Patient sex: M
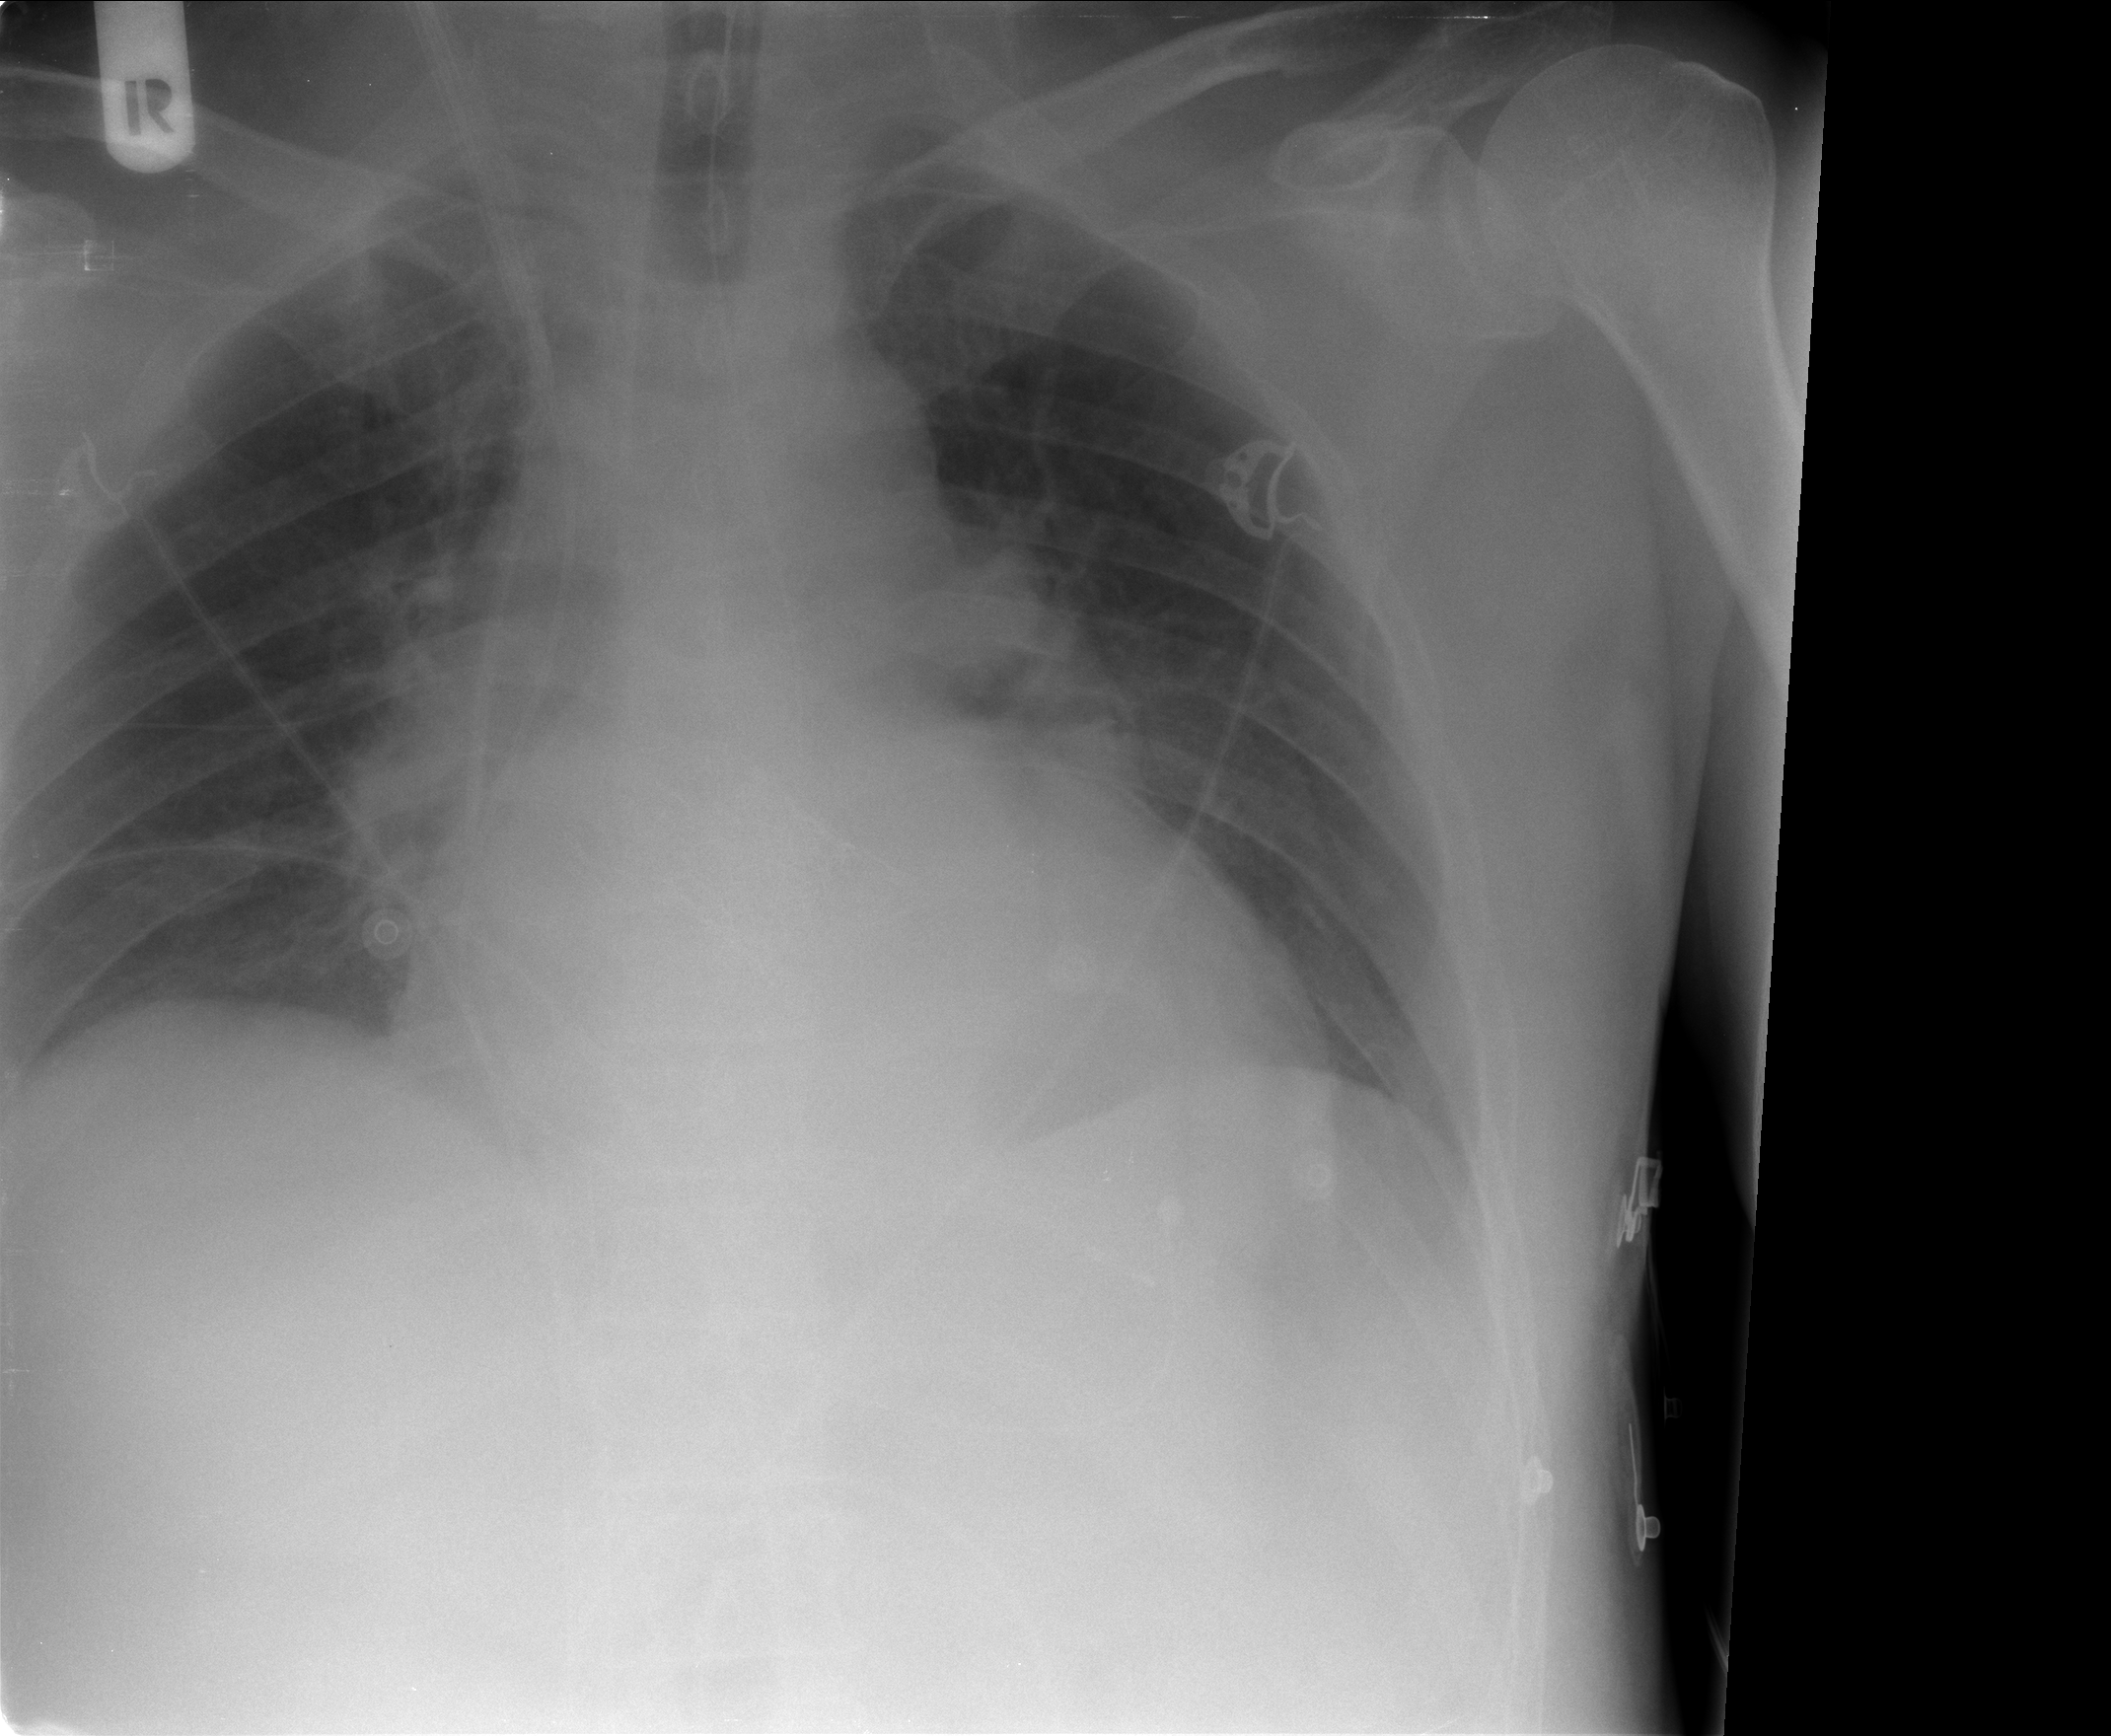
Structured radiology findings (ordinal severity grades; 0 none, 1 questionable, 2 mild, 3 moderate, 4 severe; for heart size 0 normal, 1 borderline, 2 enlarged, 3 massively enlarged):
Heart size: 2
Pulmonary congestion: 1
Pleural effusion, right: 0
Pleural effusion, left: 0
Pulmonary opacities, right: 0
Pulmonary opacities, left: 0
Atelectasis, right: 0
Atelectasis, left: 0